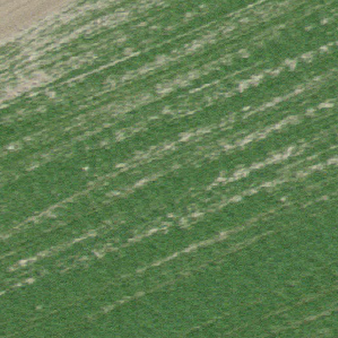
Label: other